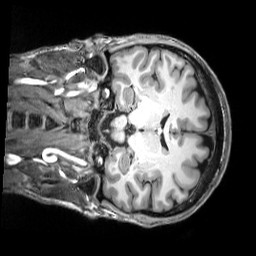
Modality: T1w
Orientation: coronal
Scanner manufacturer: siemens
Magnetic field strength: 3 T
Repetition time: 2.5 s
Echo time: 0.00343 s